Platform: macOS
Application: Chrome
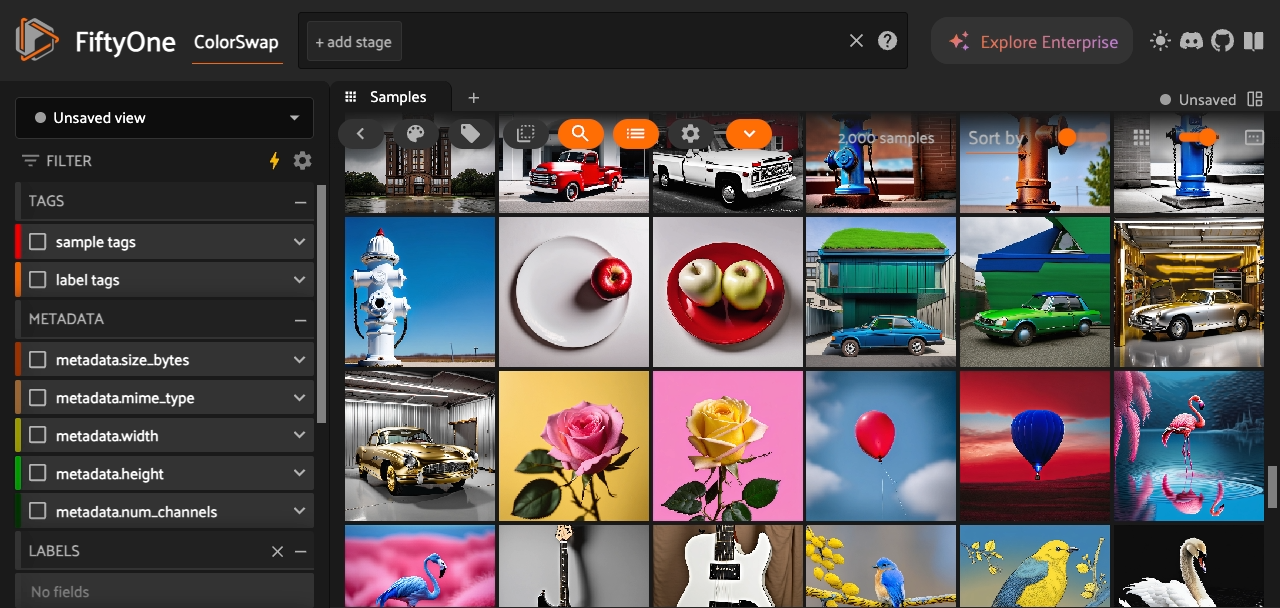
task_description: Open field visibility menu
action_type: click
element_info: Icon
steps_since_start: 1